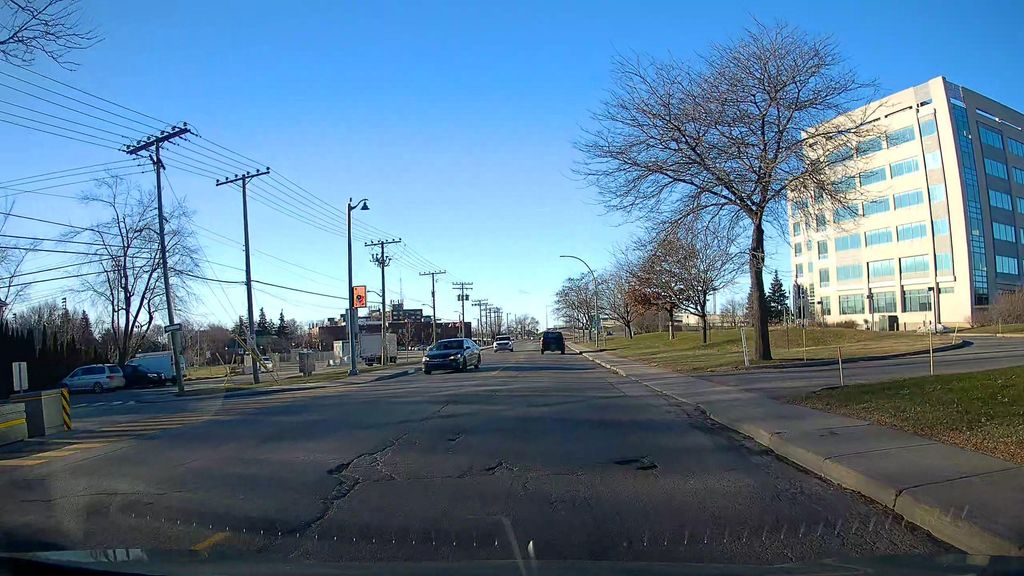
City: montreal